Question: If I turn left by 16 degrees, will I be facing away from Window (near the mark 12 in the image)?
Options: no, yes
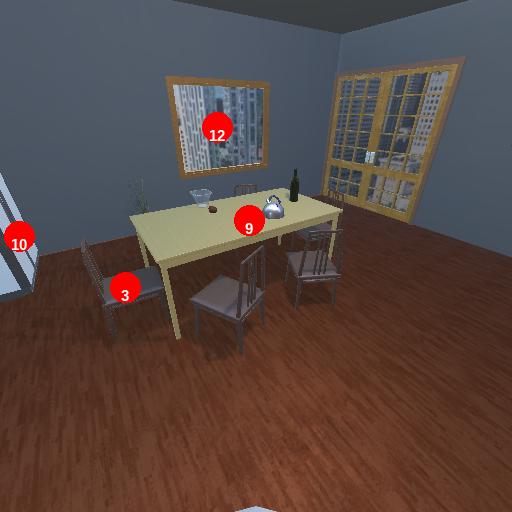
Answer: no